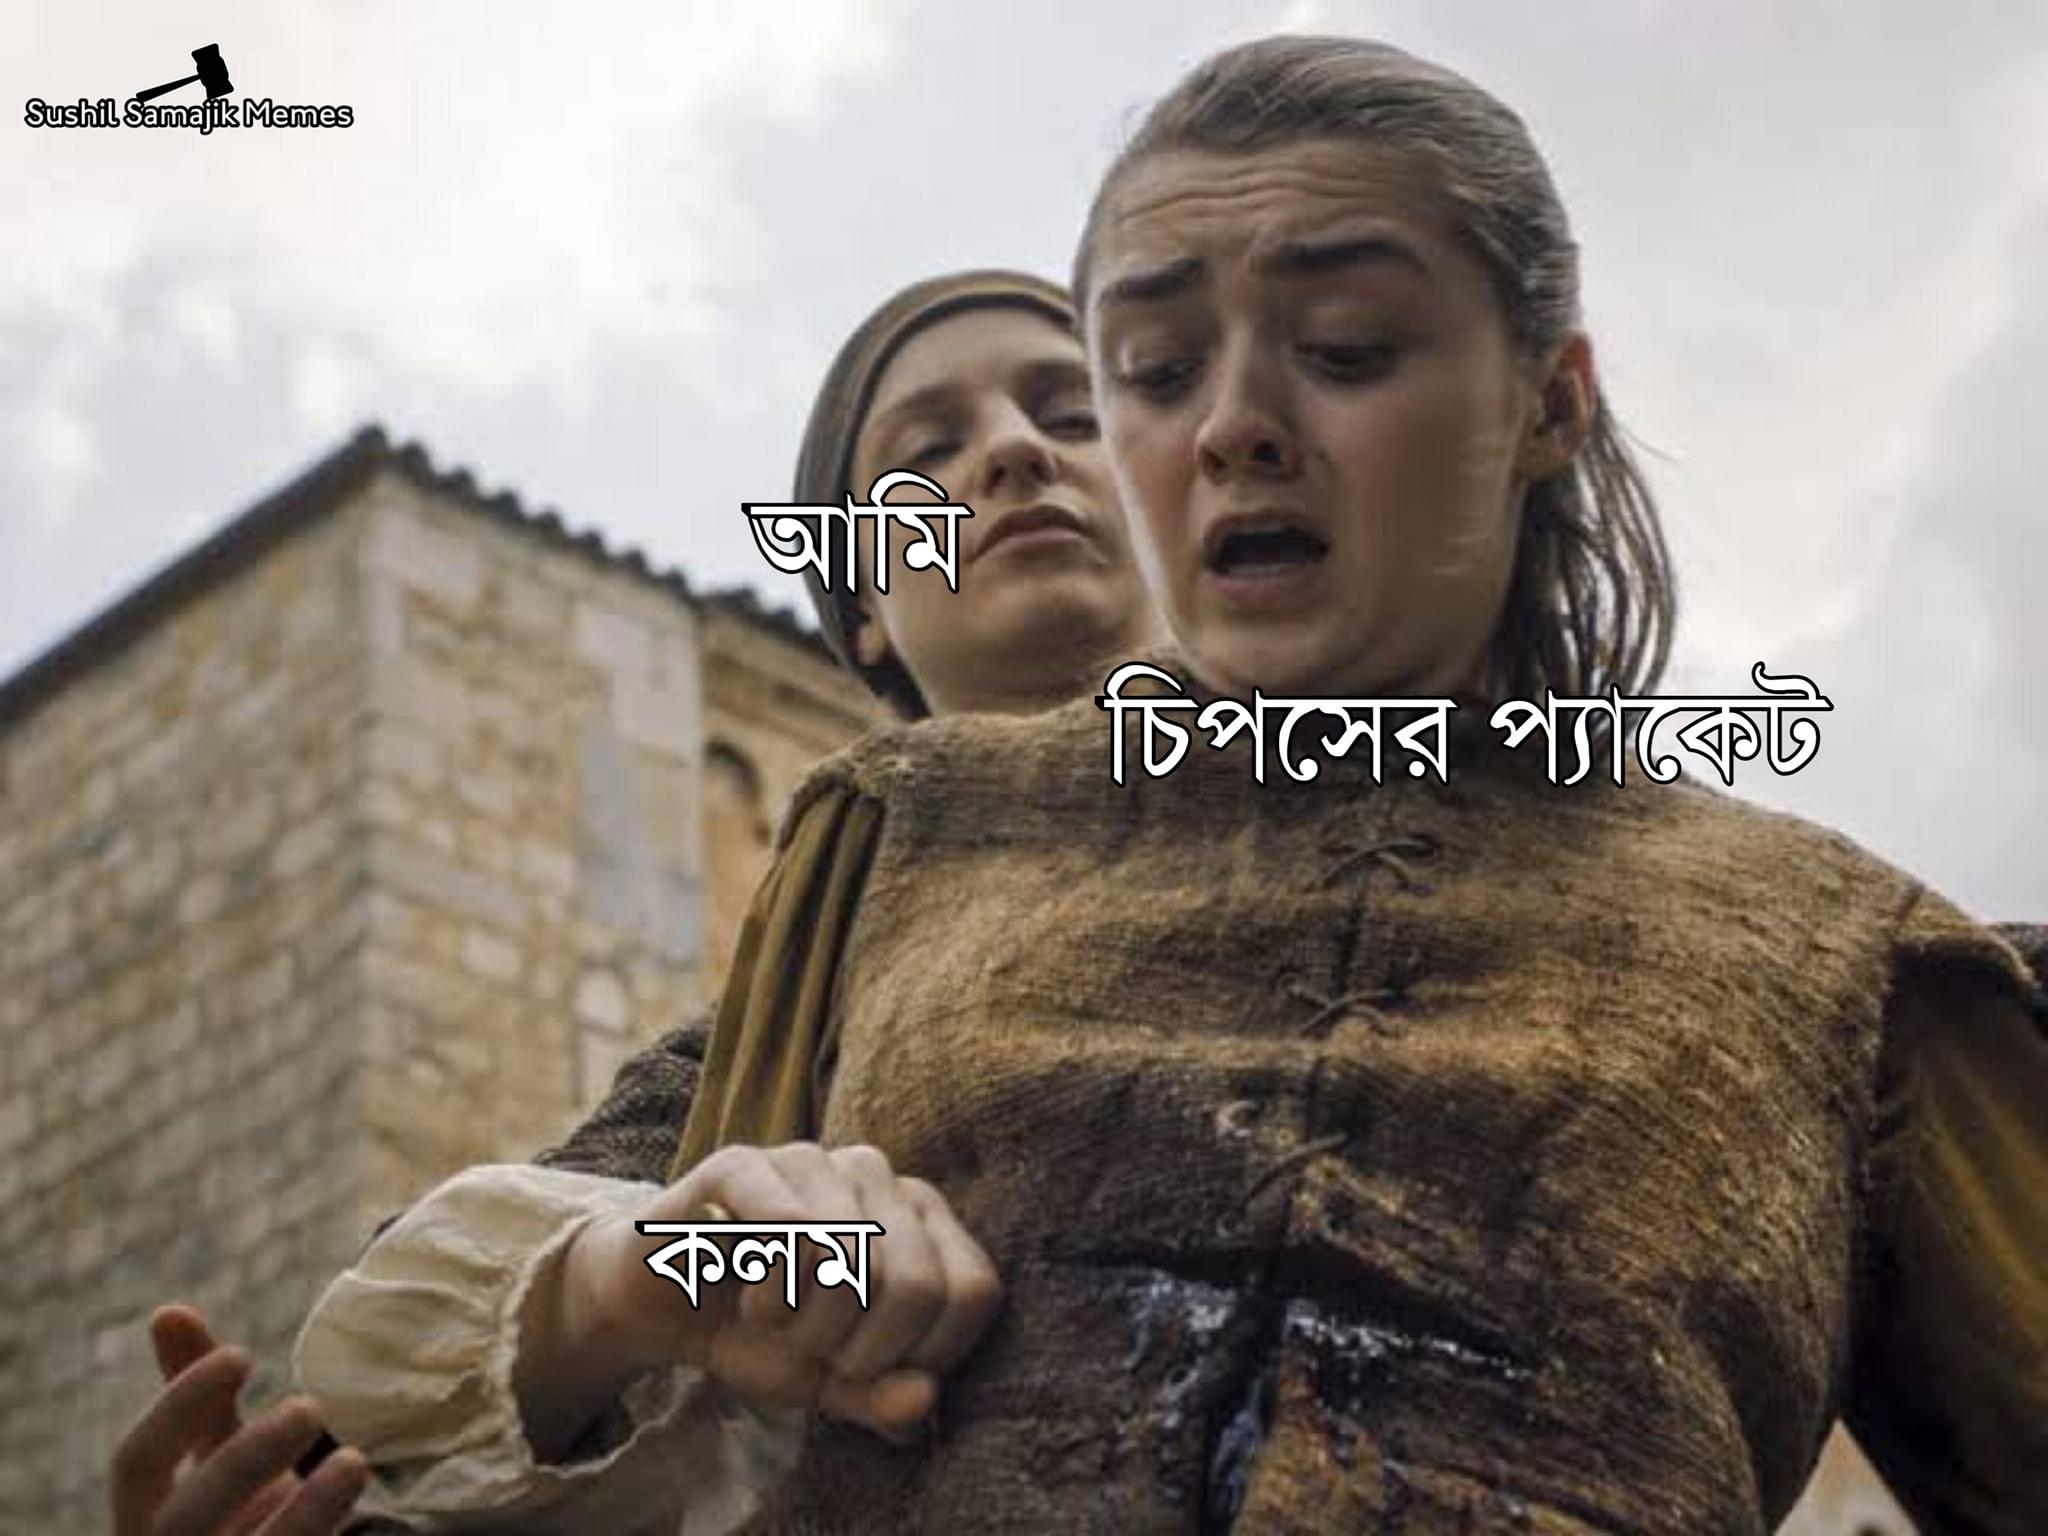
Caption: আমি   চিপসের প্যাকেট     কলম
Label: non-hate